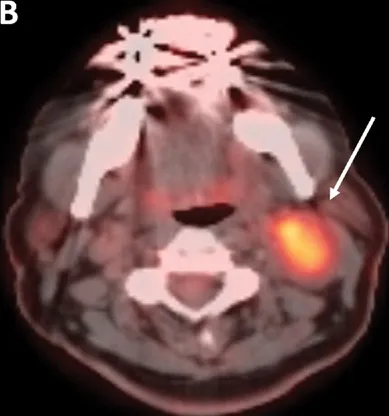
A-C
) Positron emission tomography-computed tomography (PET CT) was performed, which demonstrated increased fluoro-2-deoxy-d-glucose uptake in both masses (standardized uptake value of 7.3 for the larger mass and 2.7 for the smaller mass).
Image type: radiology (pet)